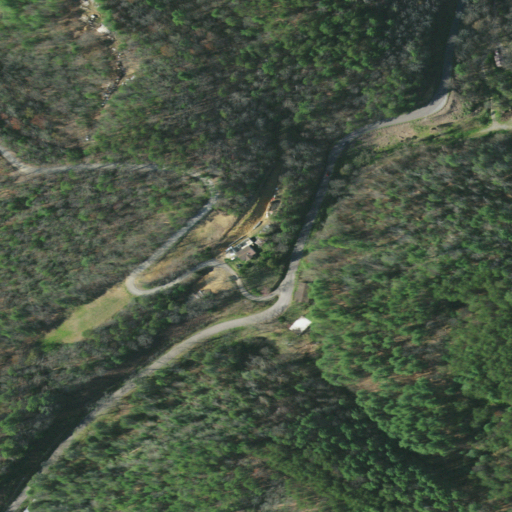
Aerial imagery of gap in Tennessee named Hollow Field Gap containing mixed forest, open development, evergreen forest, deciduous forest, low intensity development, and medium intensity development